Question: I have looked into some assemblies of microsoft using decompiler. I have found "Resources" folder in every assembly. and they have some values. But i didnt found any reference of this values in assembly code.
Could you anyone tell me why we used resources? and why i didnt found resourcename in anywhere in decompiled code.

You can see that I have selected System.Data.Entity.Design.resources is selected which is laid under the "Resources" named folder.
What is the use of these name - value pair in the assembly? that is my question. and where this name -value pair is used in the code?
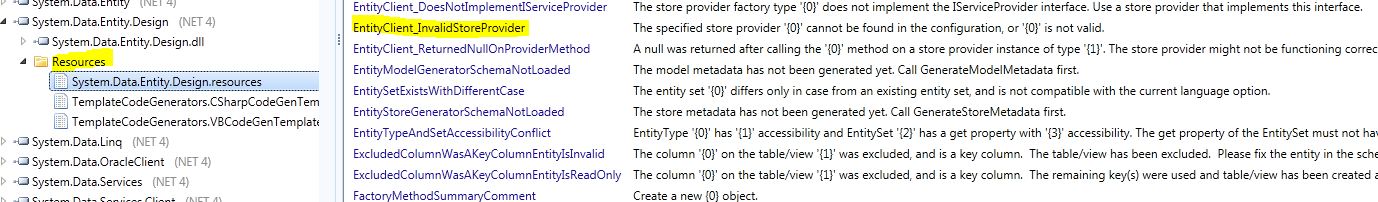
Answer: Resource strings are loaded by name (like <URL>, so it not necessary to find complete string name in source code. Also strings could be used by some other assemblies too.
I.e. resource:
'''
Message_BadOne -> "Bad things happened"
Message_Cool -> "Soo cooooll"
'''
Code:
'''
Console.WriteLine(resourceManager.GetString(
"Message" + (isItCool? "_Cool" : "_BadOne"));
'''